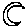
Label: moon